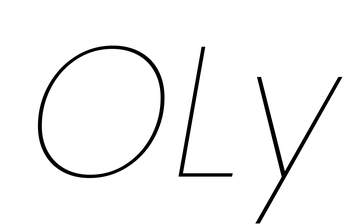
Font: Poppins-ThinItalic